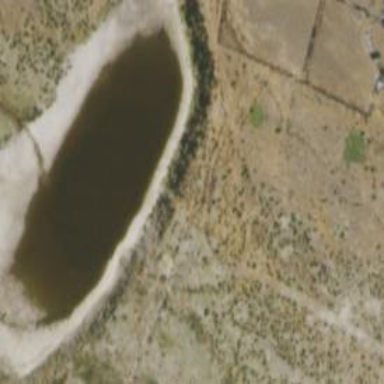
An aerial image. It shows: Reservoir of water.